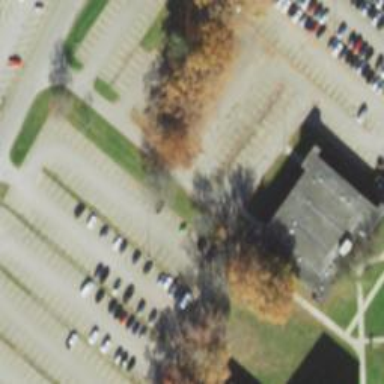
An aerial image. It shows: Parking space.